Question: I would like to generate POJO, XML for a given database.
Database: ( is the table name)

Interested in knowing how will look like and corresponding for the same.
For instance (xml look like this)
'''
<?xml version="1.0" encoding="UTF-8" ?>
<contents>
<param1>x</param1>
<param2>y</param2>
<param3>2</param3>
</contents>
'''
& corresponding POJO
'''
public class Contents
{
@XmlElement
String param1;
@XmlElement
String param2;
@XmlElement
String param3;
public String getparam1()
{
return param1;
}
public void setParam1( String param1 )
{
this.param1 = param1;
}
public String getparam2()
{
return param2;
}
public void setParam2( String param2 )
{
this.param2= param2;
}
public String getparam3()
{
return param3;
}
public void setParam3( String param3)
{
this.param3= param3;
}
}
'''
So if i want to add multiple ROWS ( 2nd and 3rd row ) in my XML how does my and will look ?
assuming (xml should be)
'''
<?xml version="1.0" encoding="UTF-8" ?>
<contents>
<content>
<param1>x</param1>
<param2>y</param2>
<param3>2</param3>
</content>
<content>
<param1>a</param1>
<param2>b</param2>
<param3>1</param3>
</content>
</contents>
'''
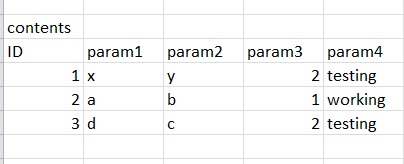
Answer: I hope this will work for you.
'''
@XmlRootElement(name="contents")
public class ContentsWrapper {
public Collection<Contents> getContents() {
if (contents == null) {
contents = new ArrayList<Contents>();
}
return contents;
}
@XmlElement(name="content")
private Collection<Contents> contents;
}
'''